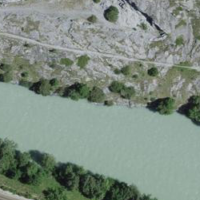
EUNIS habitat code: 48
Species observed at this site:
Polistes dominula